八年级 · 组合几何学
如图, $\triangle A B C$ 中, $A D \perp B C, A E$ 平分 $\angle B A C$, 若 $\angle B=72^{\circ}, \angle C=38^{\circ}$, 则 $\angle D A E=(\quad)$

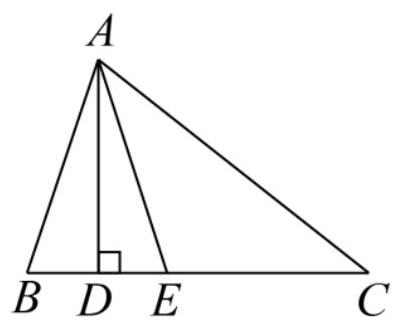
$7^{\circ}$
B. $12^{\circ}$
C. $17^{\circ}$
D. $22^{\circ}$
答案: C